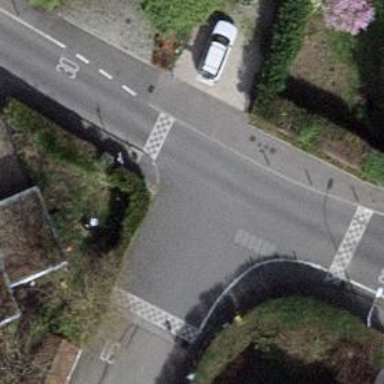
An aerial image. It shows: Traffic calming table.